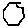
Label: hexagon